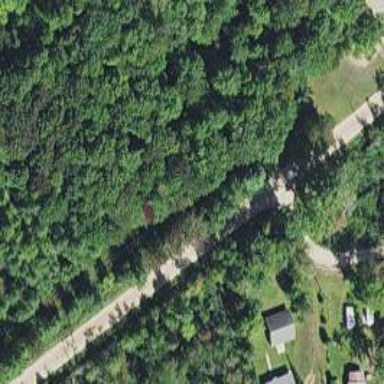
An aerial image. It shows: Abandoned railway running parallel to residential road. The railway has historical significance.